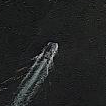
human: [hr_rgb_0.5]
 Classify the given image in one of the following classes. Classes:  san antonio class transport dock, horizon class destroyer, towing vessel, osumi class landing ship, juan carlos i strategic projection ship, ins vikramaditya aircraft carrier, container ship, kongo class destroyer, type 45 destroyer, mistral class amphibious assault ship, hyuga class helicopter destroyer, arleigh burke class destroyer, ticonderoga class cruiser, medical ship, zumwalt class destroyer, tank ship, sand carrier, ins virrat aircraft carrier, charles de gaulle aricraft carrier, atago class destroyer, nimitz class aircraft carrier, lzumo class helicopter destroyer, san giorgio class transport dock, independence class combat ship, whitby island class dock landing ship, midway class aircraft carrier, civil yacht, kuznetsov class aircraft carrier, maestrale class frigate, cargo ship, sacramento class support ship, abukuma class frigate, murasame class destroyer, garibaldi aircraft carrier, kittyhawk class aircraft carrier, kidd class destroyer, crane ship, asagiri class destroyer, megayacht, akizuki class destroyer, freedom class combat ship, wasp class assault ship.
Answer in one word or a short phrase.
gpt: Towing vessel